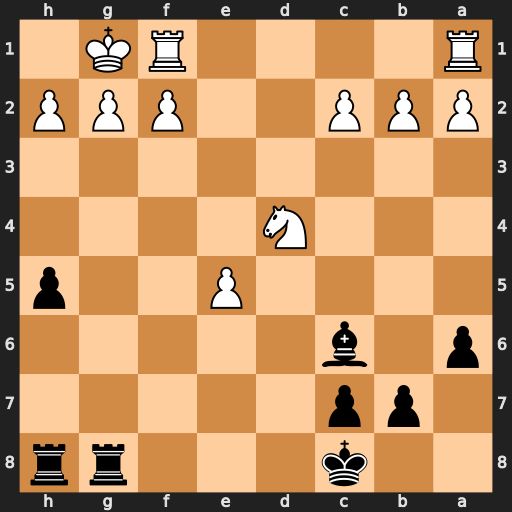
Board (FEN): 2k3rr/1pp5/p1b5/4P2p/3N4/8/PPP2PPP/R4RK1
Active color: b
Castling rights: -
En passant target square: -
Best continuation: Rxg2+ Kh1 Rg1+ Kxg1 Rg8#